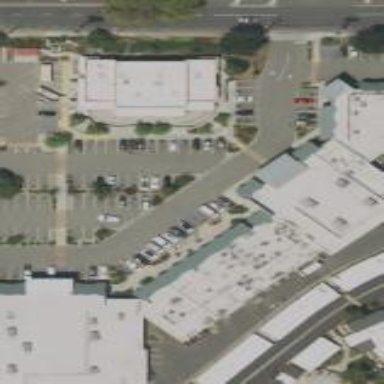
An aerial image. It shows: Commercial building.